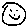
Label: smiley face